三年级 · 算术

三年级

$(1)$ 三年级比一年级少多少人？

(2)你还能提出什么问题并解答?
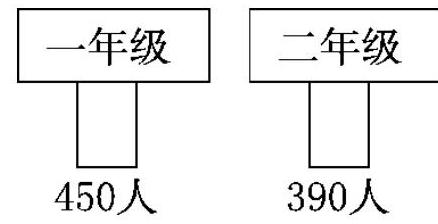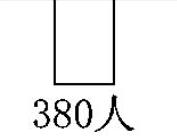
答案: (1) $450-380=70$ (人)

（2）一年级和二年级一共多少人? $390+450=840$ (人)

【解析】略